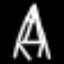
Label: The Eiffel Tower